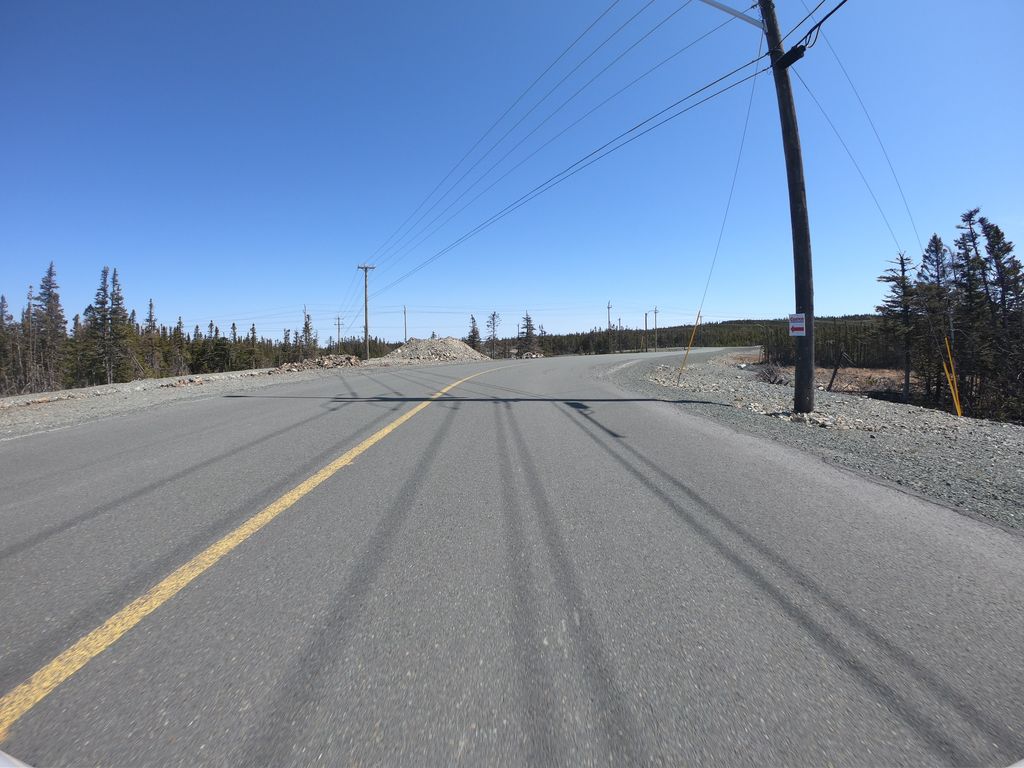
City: st_johns